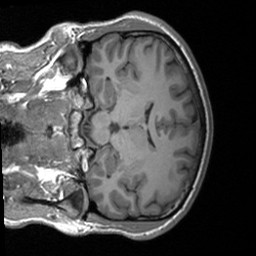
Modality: T1w
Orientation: coronal
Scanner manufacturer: siemens
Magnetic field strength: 3 T
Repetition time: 1.9 s
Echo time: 0.00226 s